Current action and preconditions to check: trajectory_clear

Your task: For each precondition in the list above, predict whether it will hold at this action.

Consider the current scene as observed from the mobile robot's camera, and analyze the predicted future states of all dynamic agents (e.g., people, animals, vehicles, or any moving entities) within the NEXT SECOND.

IMPORTANT: Only answer "very likely" if you are absolutely certain—based on strong, clear evidence—that a dynamic agent will violate the precondition in the predicted future state. Do NOT answer "very likely" for unlikely, ambiguous, or low-probability risks.

Ask yourself for each precondition: Is there a high probability, with clear and convincing evidence, that the predicted future states of any dynamic agent will interfere with the predicted future state of the currently executing action within the NEXT SECOND, causing that precondition to fail?

Assess the risk level based on these predictions. Use "likely" or "very likely" if motions create a clear risk of interference.

Use "neutral" or "improbable" if agents are nearby but their predicted paths are clearly diverging or non-conflicting.

Failure Risk Categories: "very improbable", "improbable", "neutral", "likely", "very likely"

Answer Format: Output ONLY the probability_of_failure value from these categories: "very improbable", "improbable", "neutral", "likely", "very likely"

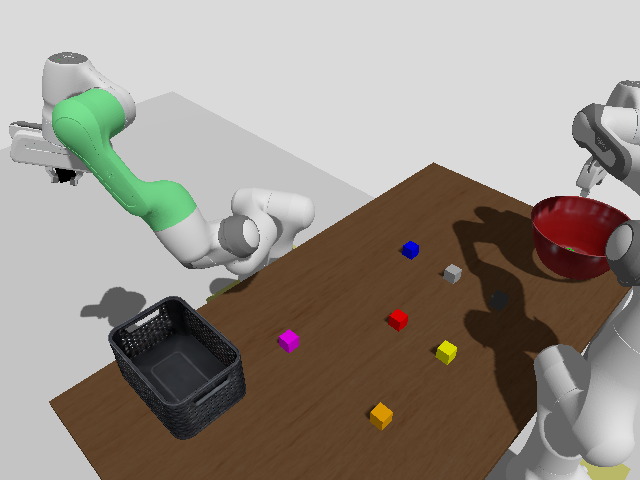

Answer: very improbable